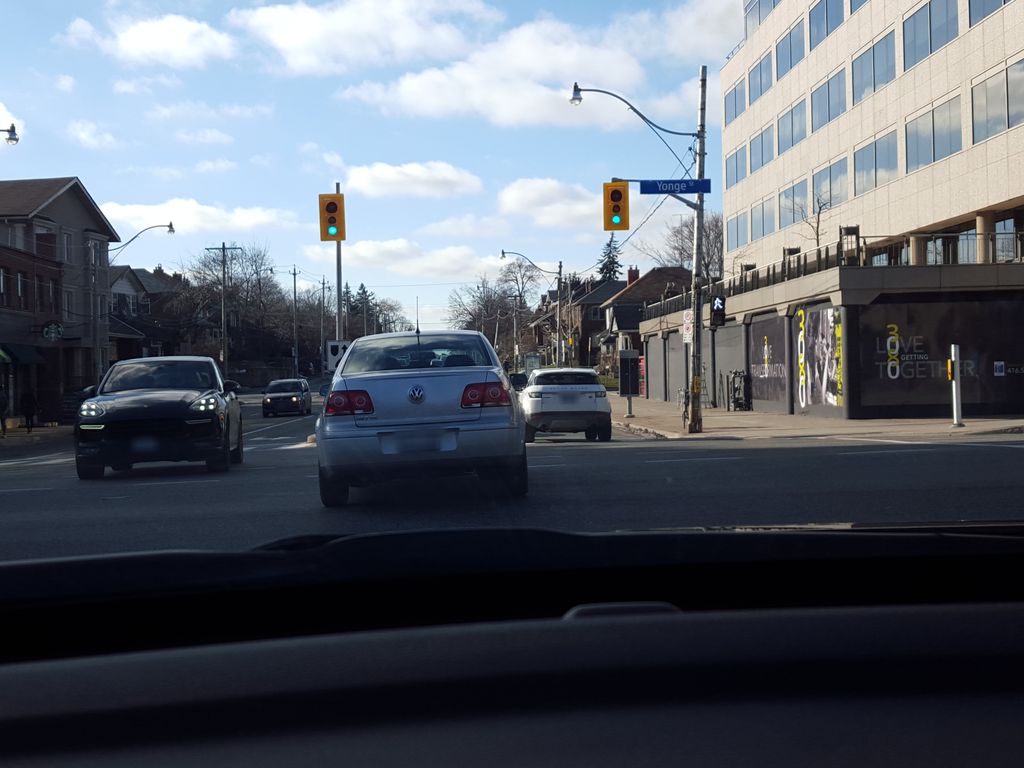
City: toronto